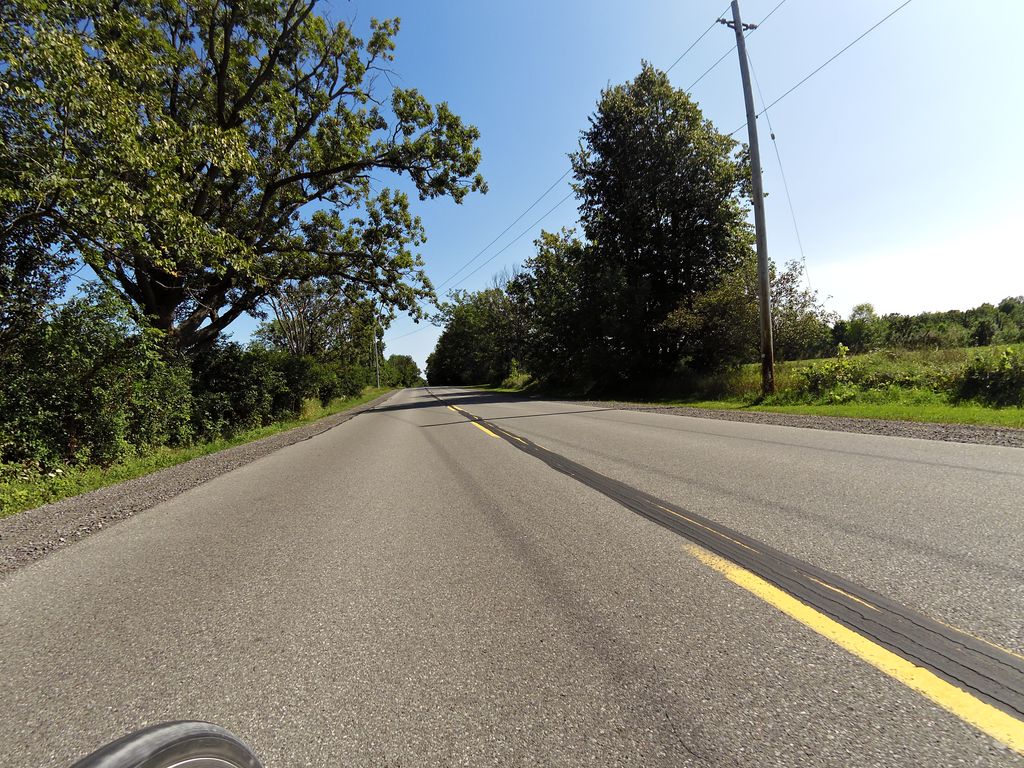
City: ottawa-gatineau